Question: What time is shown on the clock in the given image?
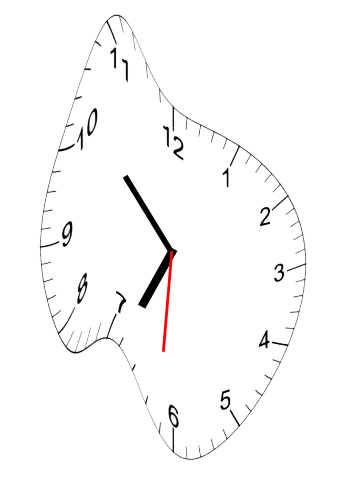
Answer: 06:52:31